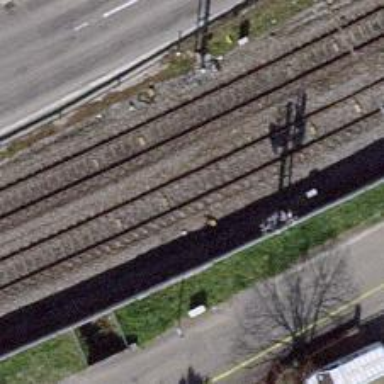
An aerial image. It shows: Railway signal.